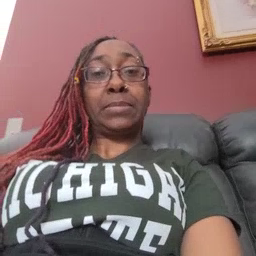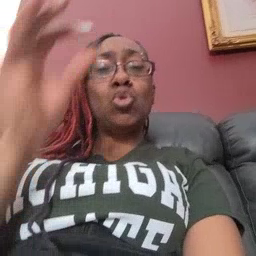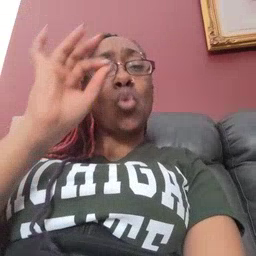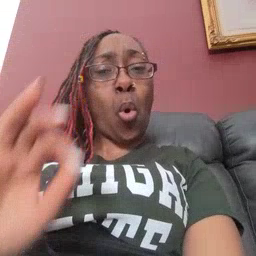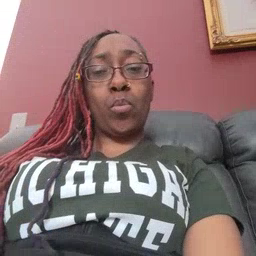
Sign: snow